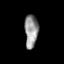
Tissue: prostate
Cell type: Epithelial cells
Senescence score: 0.3404
Nuclear area (px): 430
Mean DAPI intensity: 150.467